Field crop: maize
Growth stage: 1
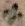
Species: chenopodium